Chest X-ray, PA view. Patient: 49 years old, sex F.
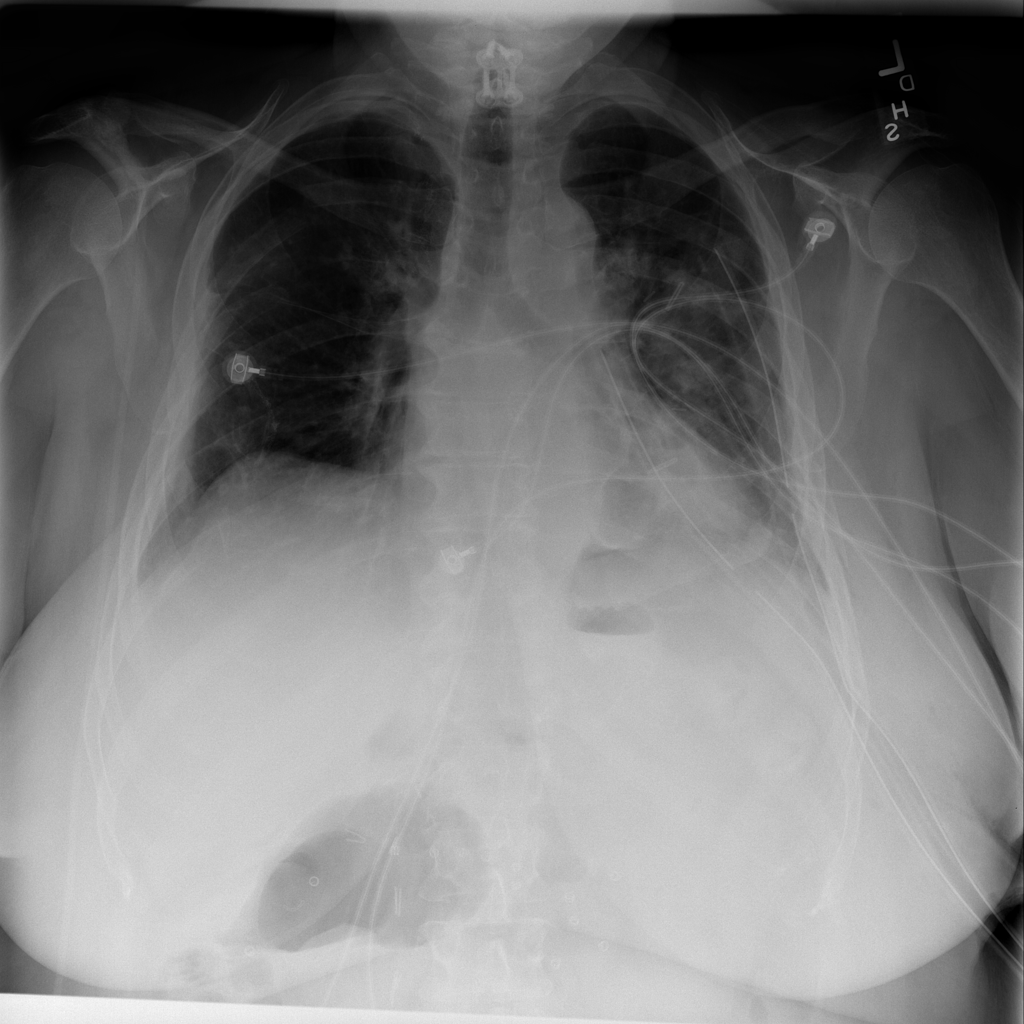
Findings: No Finding